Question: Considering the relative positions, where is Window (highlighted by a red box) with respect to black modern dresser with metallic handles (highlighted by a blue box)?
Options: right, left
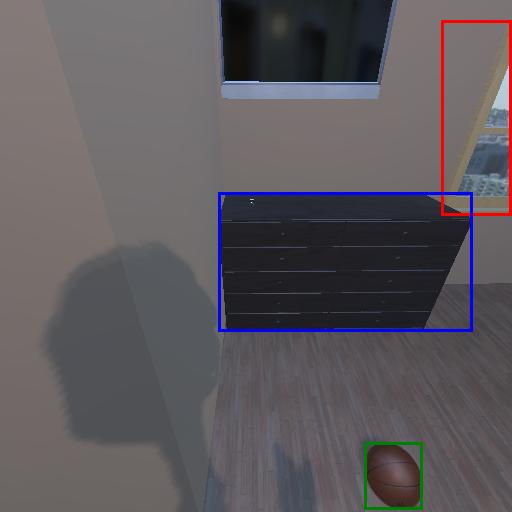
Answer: right